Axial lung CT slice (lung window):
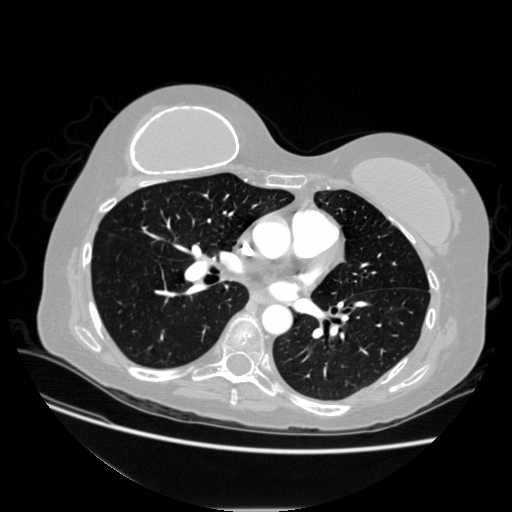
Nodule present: no